Question: I currently have an image which has every suit and value of a deck of playing cards in it. There is an UIImageView to show this picture, with width and height set to show just one card at a time and view mode set to "top left" so it doesn't stretch.

Now I'm just showing what happens to be the top left card, the ace of clubs. I tried finding a way to offset the view to show a different portion of the UIImage, but couldn't find a suitable property (tried fiddling with "frame" and "bounds").
Is there a way to get such an offset working, or am I going about this the wrong way? I'd like to keep all the cards in one image in "sprite sheet" style so that they would be easy to modify later instead of having a bunch of separate pics.
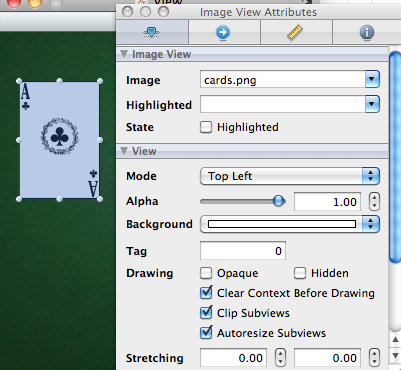
Answer: Set the bounds to what you'd like to show, enable 'clipToBounds' and make sure the content stretch mode is set properly. That should work.
EDIT: I do recommend making different images though, because of memory issues (even though not the whole image is shown, you still fully have it in memory).